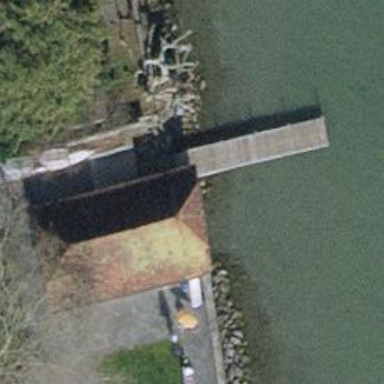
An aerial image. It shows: Slipway on leisure land.